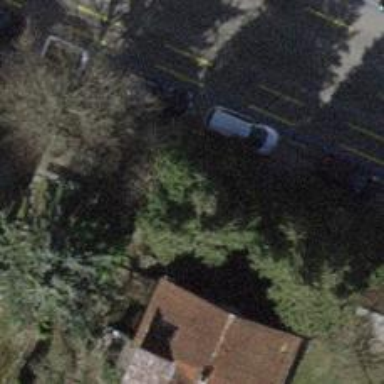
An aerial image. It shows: Avenue lined with trees.